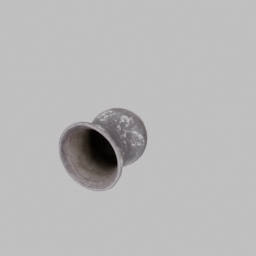
Label: decoration